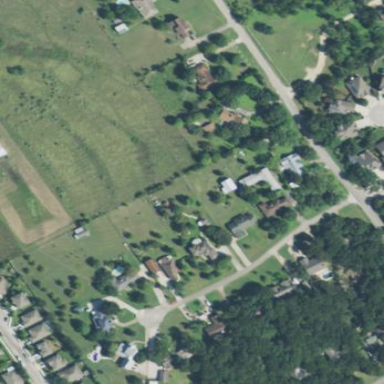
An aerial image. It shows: Residential area composed of single-family homes.